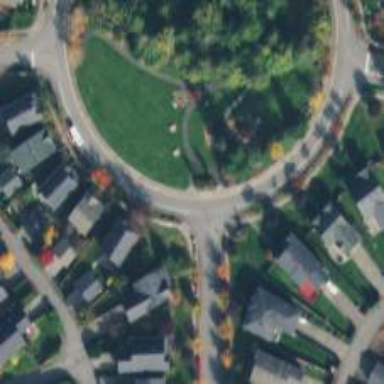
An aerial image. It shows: Residential road that intersects with roundabout.